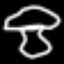
Label: mushroom